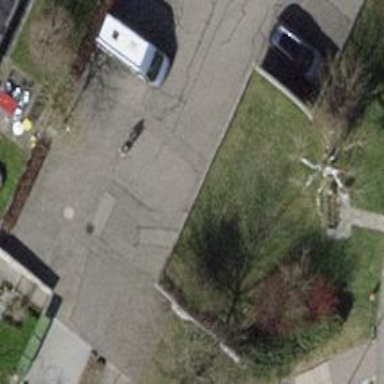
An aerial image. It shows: Carport building.